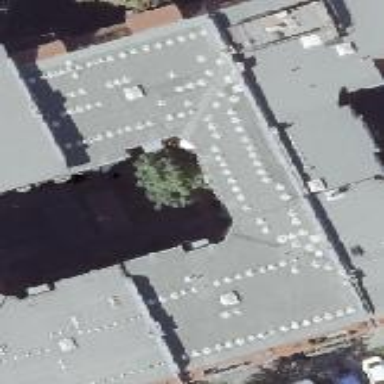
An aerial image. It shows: Building consisting of apartments with double saltbox roof shape.